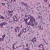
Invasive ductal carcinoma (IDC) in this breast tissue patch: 1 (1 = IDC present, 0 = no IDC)